Field crop: maize
Growth stage: 2
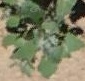
Species: chenopodium